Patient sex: F
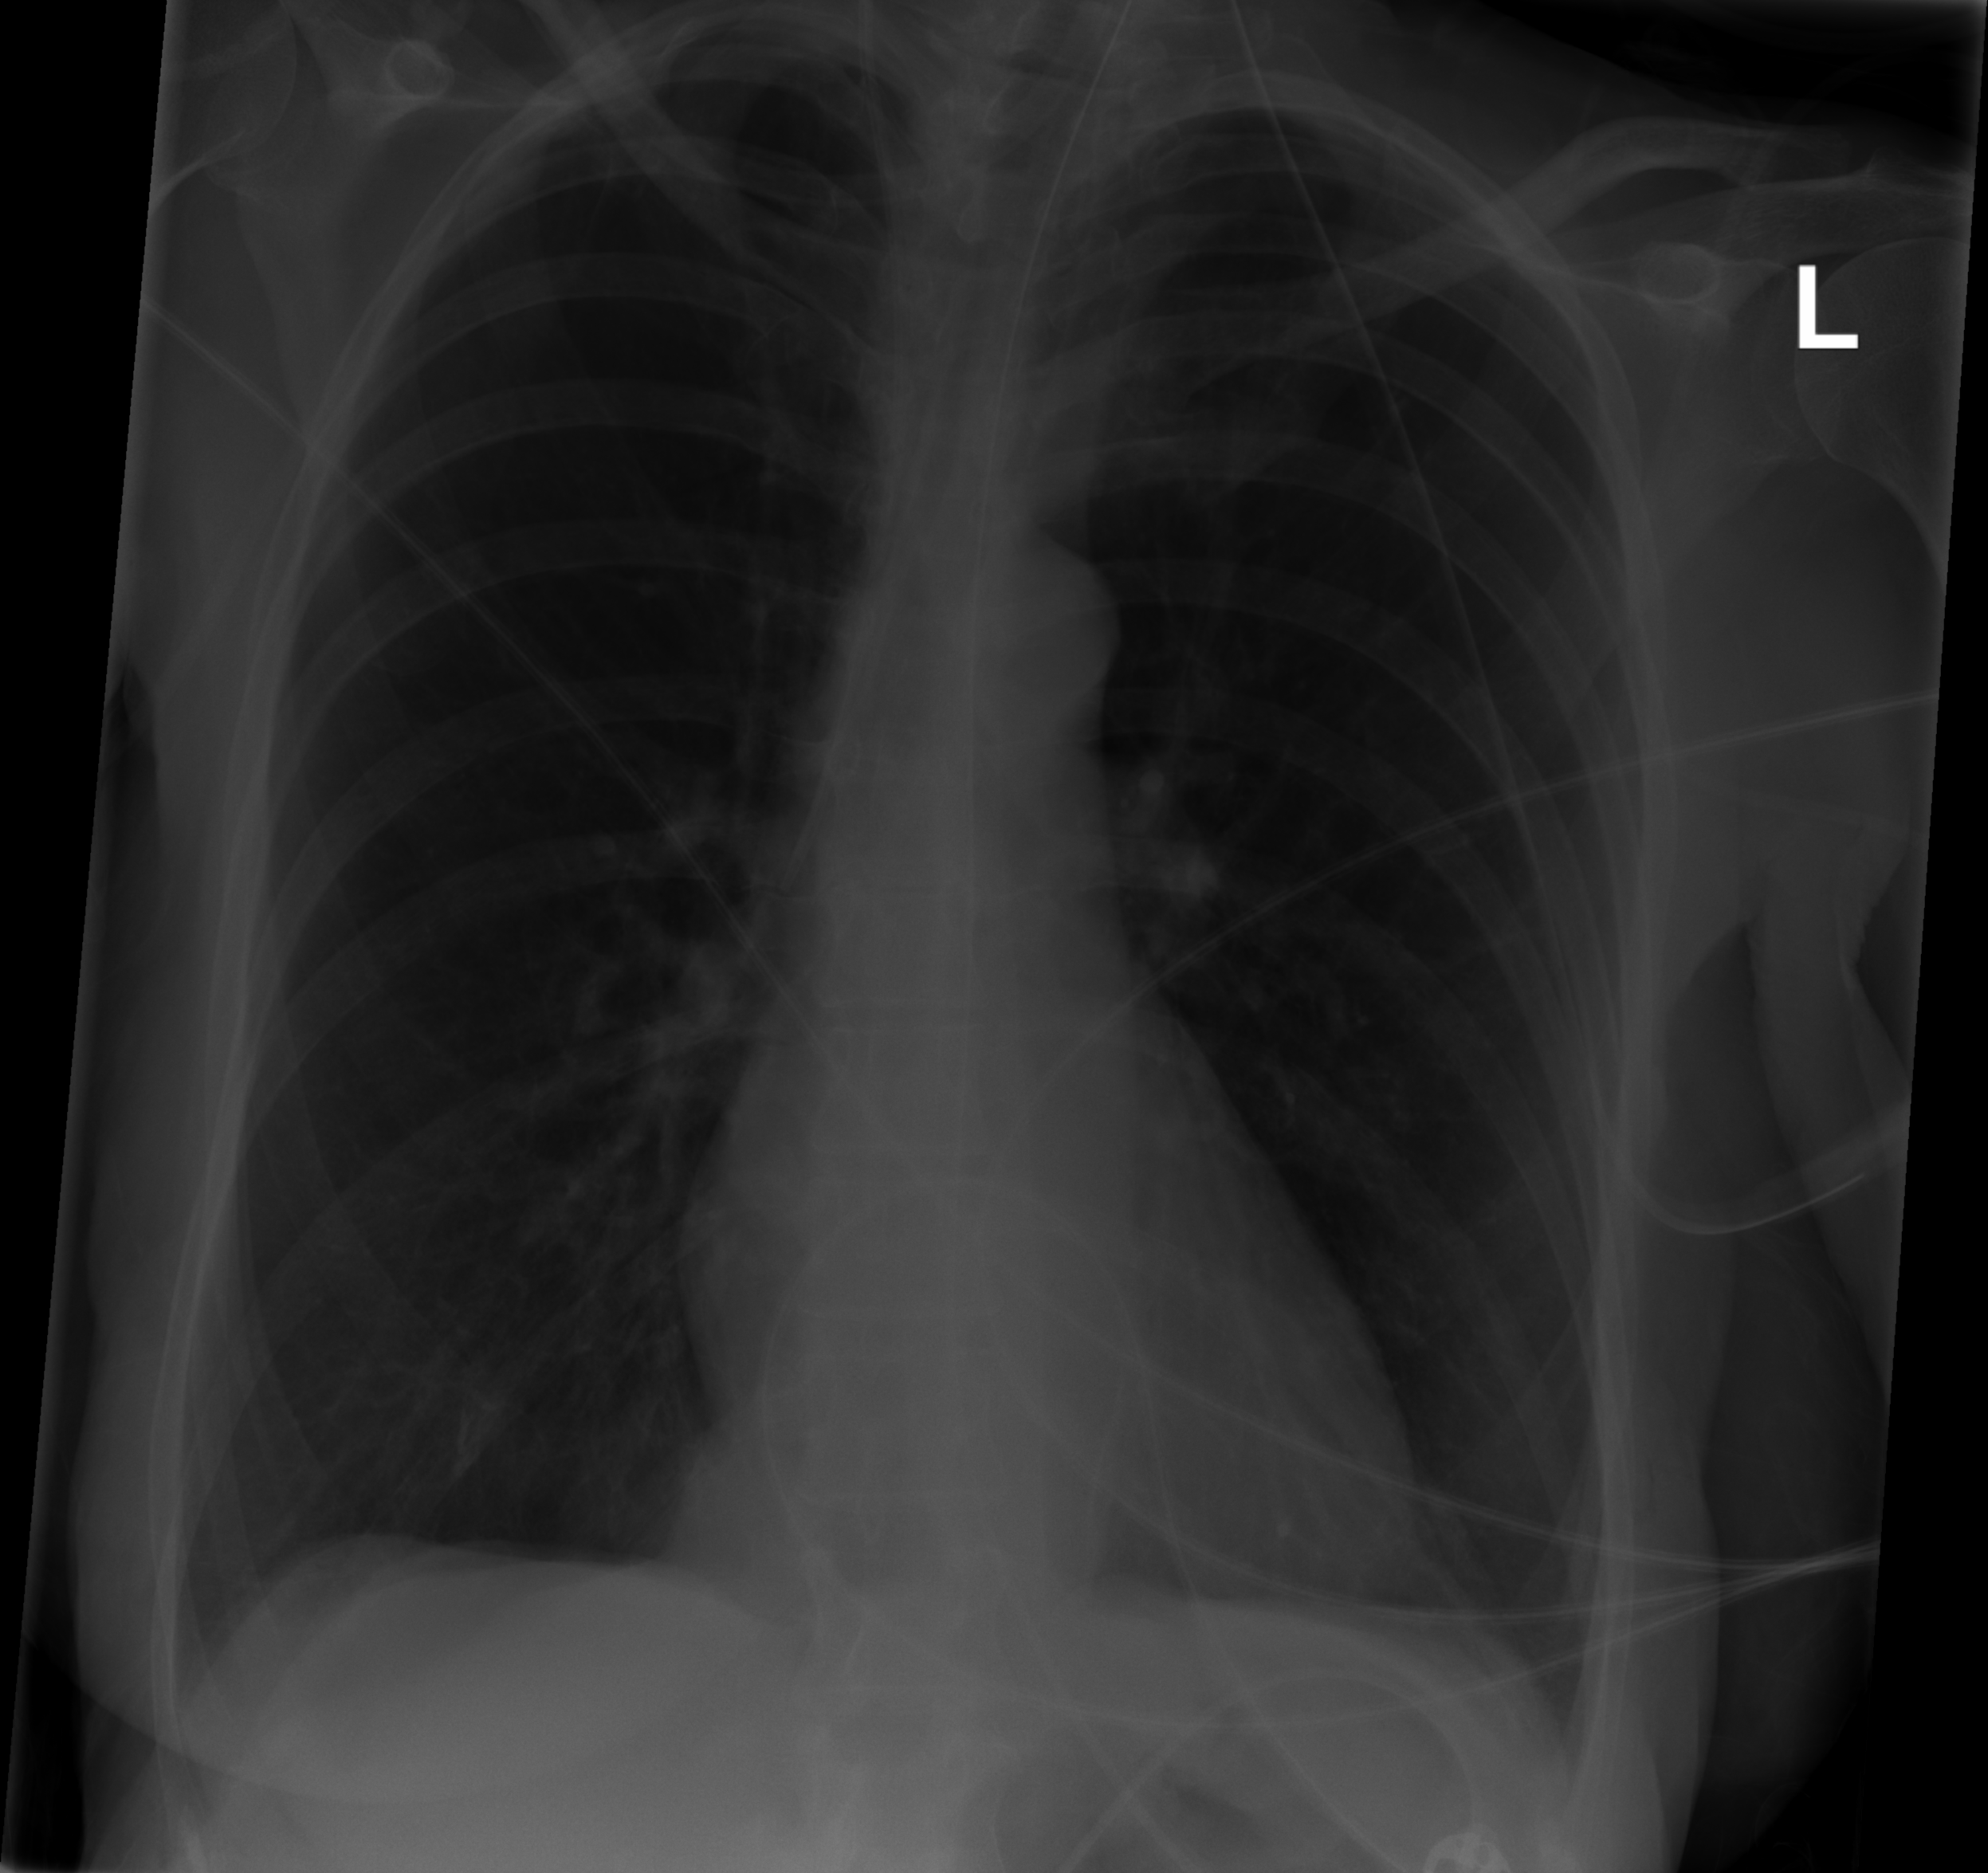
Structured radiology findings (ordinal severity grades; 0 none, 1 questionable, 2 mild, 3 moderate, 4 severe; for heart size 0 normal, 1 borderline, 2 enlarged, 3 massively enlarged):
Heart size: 0
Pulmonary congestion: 0
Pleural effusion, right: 0
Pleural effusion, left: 0
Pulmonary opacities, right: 0
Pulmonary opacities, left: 0
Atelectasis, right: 2
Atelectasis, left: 0